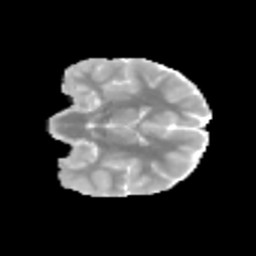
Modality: MD
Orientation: coronal
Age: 11
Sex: female
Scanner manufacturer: siemens
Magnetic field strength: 3 T
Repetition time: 3.8 s
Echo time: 0.07 s